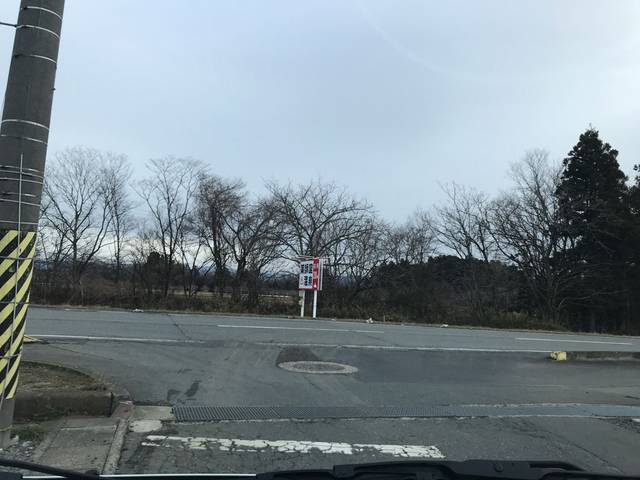
Region: Japan
Coordinates: 39.173, 141.14